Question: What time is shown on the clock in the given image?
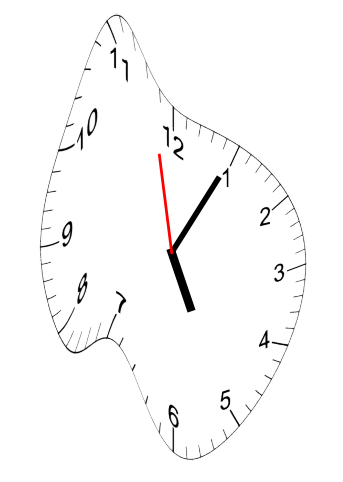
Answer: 05:04:58